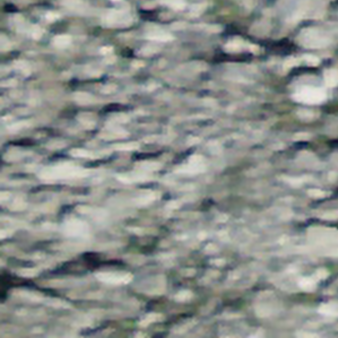
Label: other